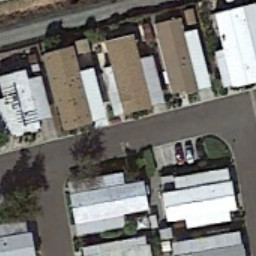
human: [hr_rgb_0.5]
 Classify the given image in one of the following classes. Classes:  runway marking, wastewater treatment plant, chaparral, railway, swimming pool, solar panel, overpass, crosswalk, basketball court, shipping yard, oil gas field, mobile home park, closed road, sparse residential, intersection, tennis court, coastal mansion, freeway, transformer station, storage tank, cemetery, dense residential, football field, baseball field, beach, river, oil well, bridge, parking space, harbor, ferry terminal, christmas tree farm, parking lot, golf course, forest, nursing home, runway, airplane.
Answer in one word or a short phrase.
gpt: mobile home park